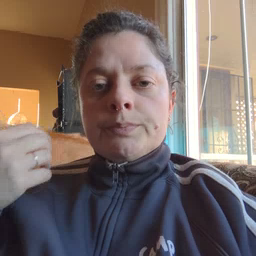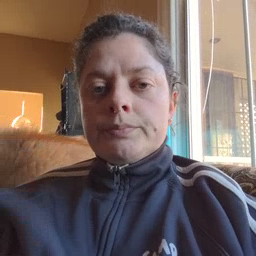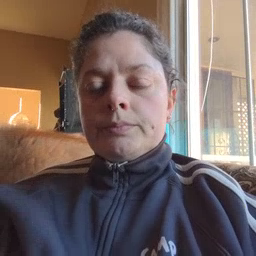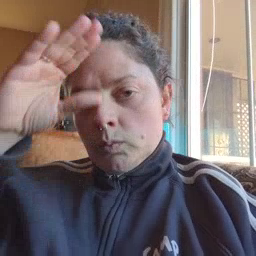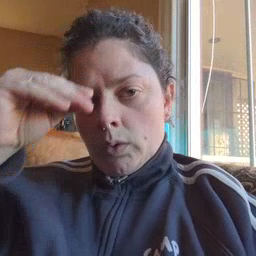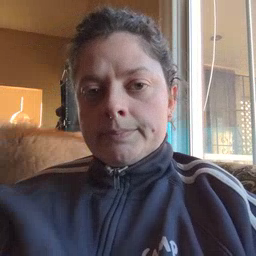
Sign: boy